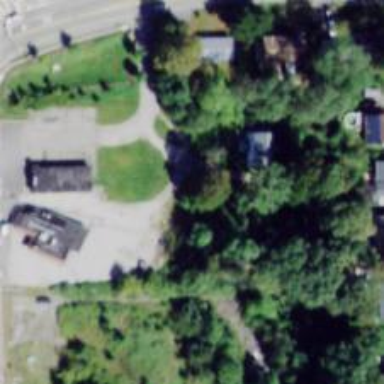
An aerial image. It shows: Convenience shop.